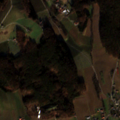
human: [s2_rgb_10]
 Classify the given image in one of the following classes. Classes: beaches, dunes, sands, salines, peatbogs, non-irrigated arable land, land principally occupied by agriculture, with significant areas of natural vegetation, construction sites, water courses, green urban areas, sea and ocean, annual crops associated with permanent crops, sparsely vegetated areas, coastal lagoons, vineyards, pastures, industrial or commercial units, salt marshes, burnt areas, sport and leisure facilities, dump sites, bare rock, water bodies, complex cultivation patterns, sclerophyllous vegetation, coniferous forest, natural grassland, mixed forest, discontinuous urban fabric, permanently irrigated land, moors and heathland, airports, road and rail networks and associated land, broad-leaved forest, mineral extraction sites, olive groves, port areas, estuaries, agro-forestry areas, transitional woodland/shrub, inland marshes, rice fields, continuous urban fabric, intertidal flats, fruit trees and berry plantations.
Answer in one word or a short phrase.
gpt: non-irrigated arable land, complex cultivation patterns, land principally occupied by agriculture, with significant areas of natural vegetation, broad-leaved forest, mixed forest